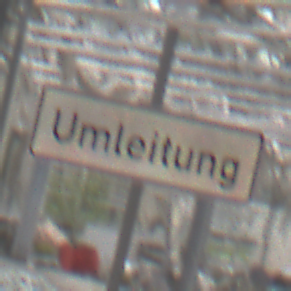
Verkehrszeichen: Umleitungsankuendigung
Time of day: Midday
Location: Roofed (Special)
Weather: Overcast
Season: NotSpecified
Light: Natural